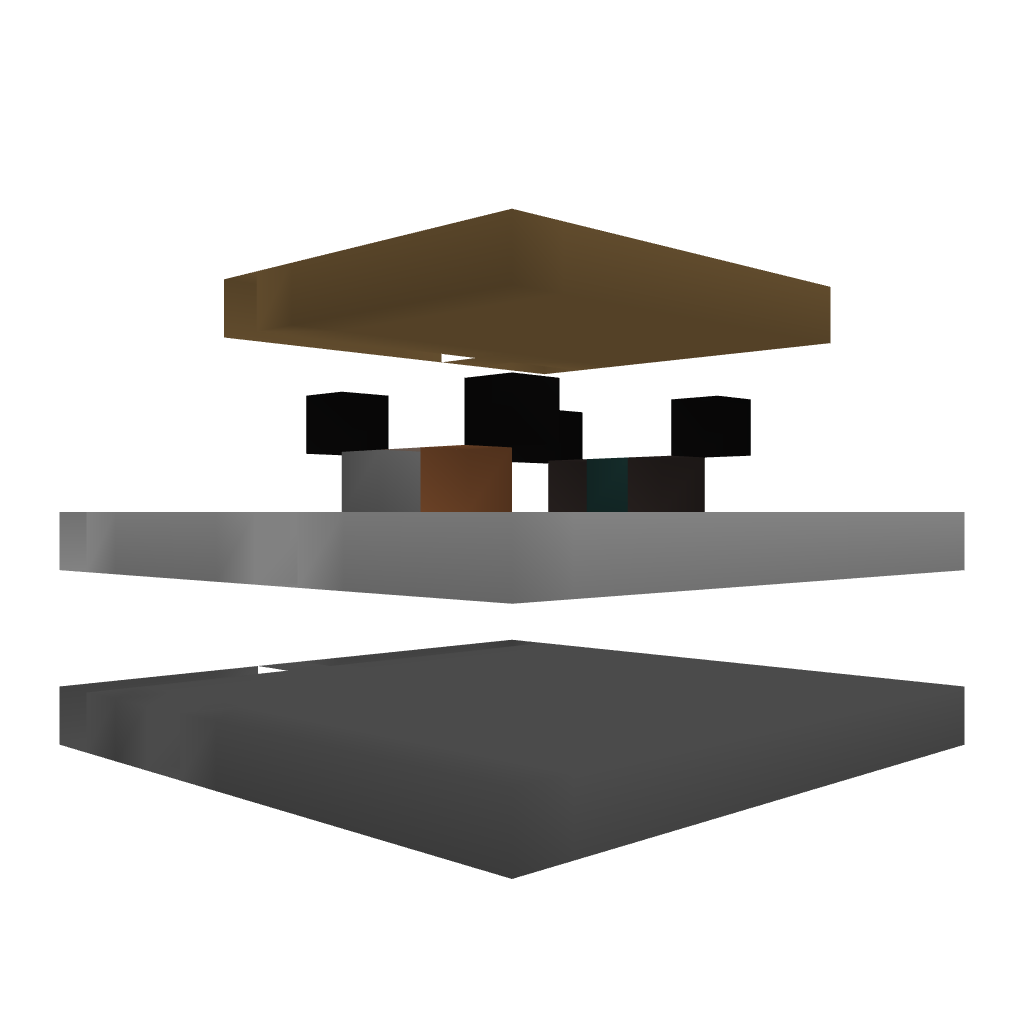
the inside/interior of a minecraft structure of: Simple House